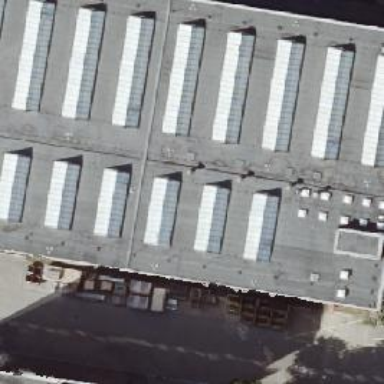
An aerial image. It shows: Industrial building.